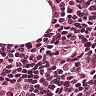
Metastatic tissue present: no